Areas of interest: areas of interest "Transportation stations"
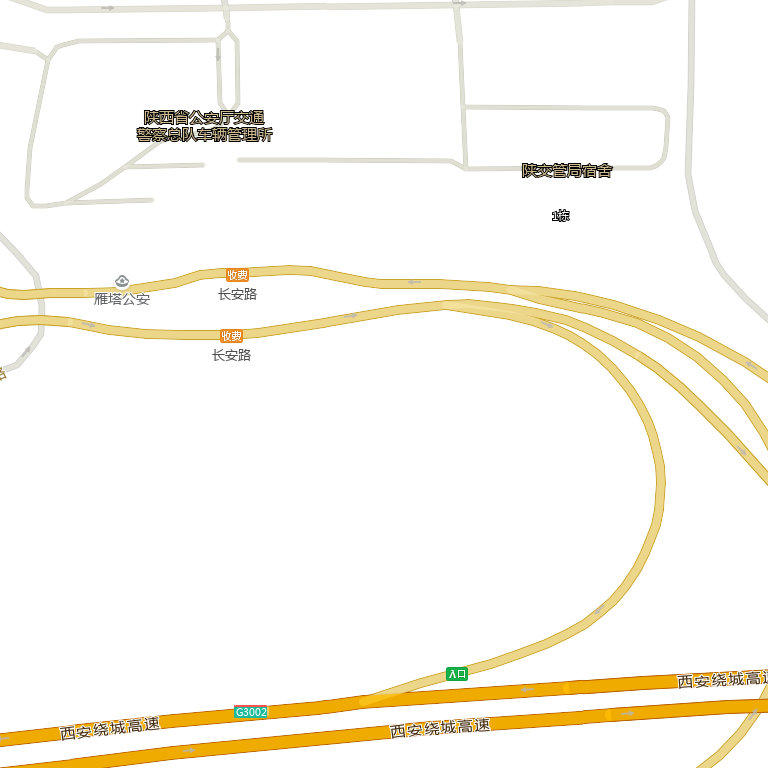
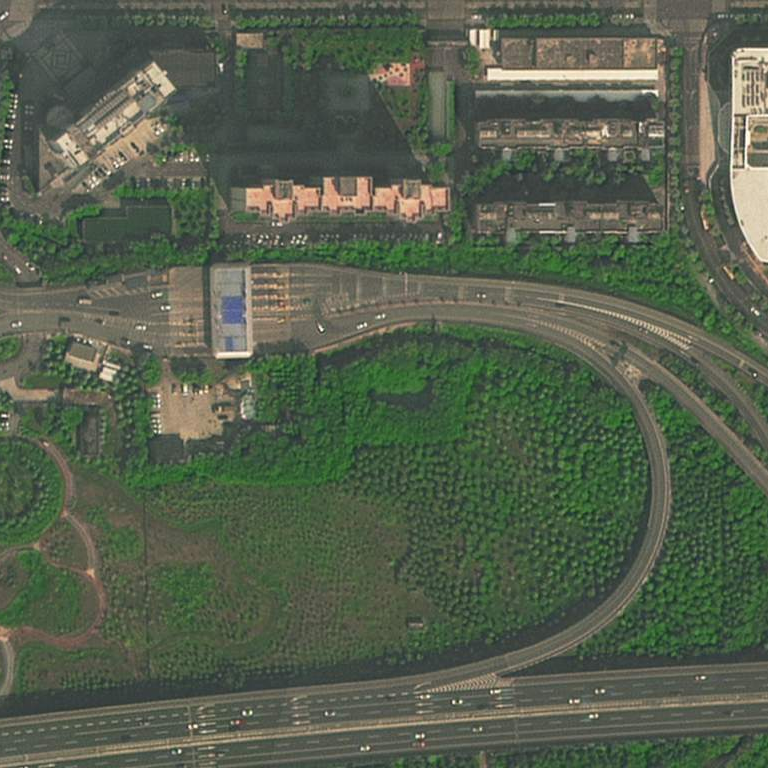